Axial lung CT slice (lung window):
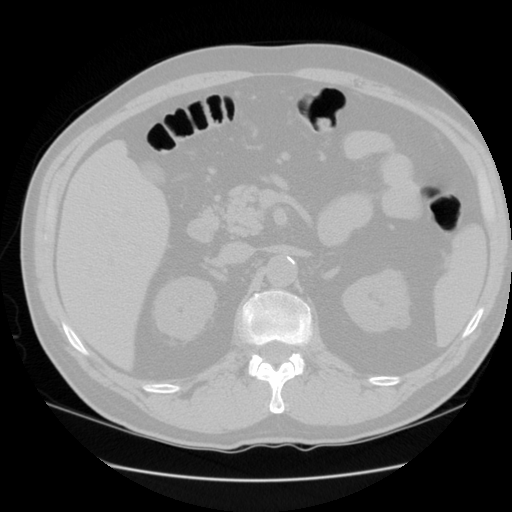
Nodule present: no